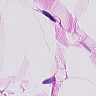
Metastatic tissue present: no